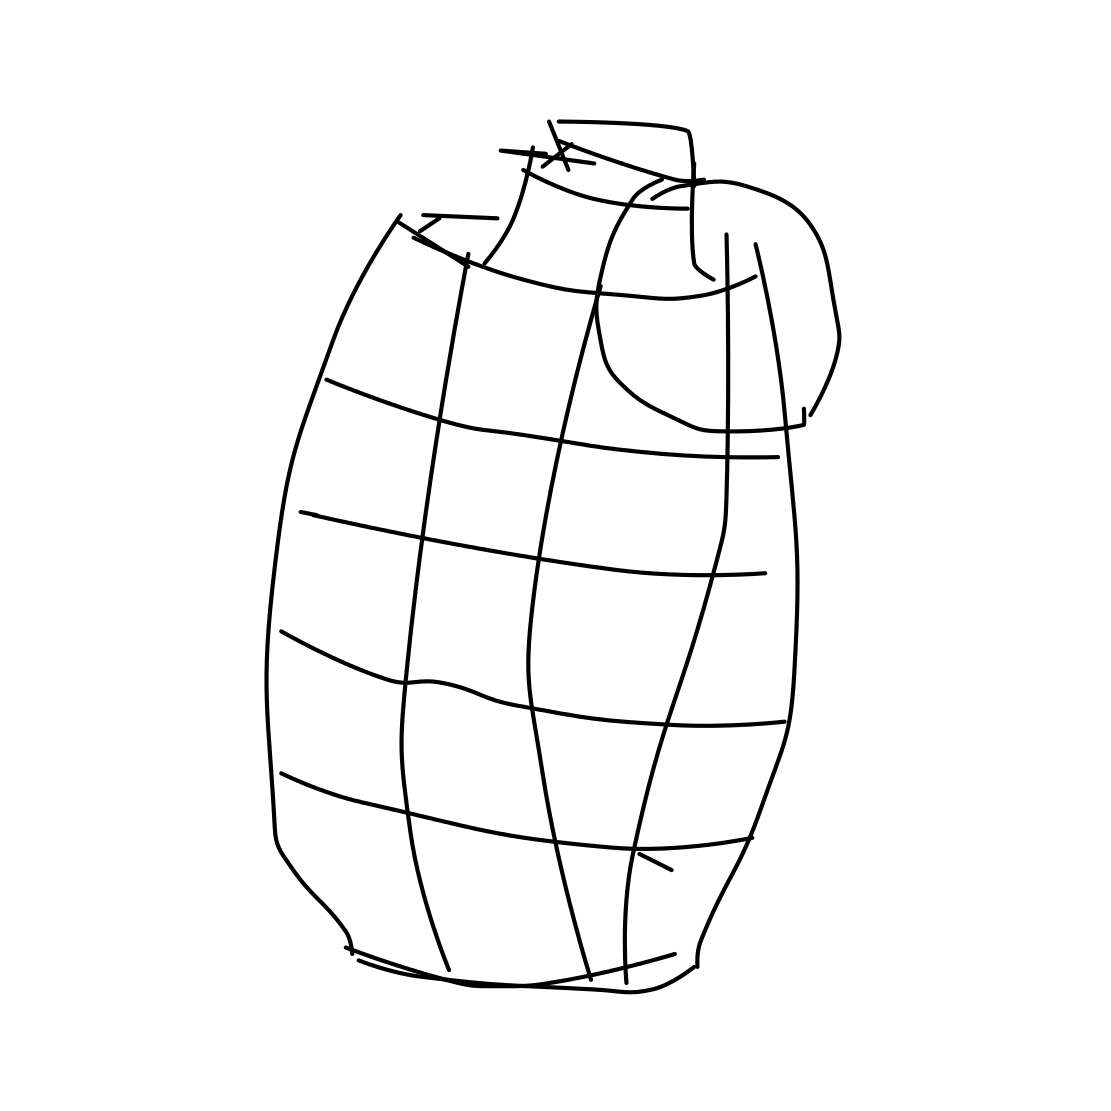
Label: grenade